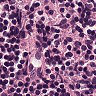
Metastatic tissue present: no